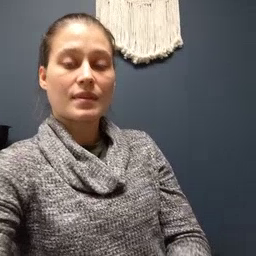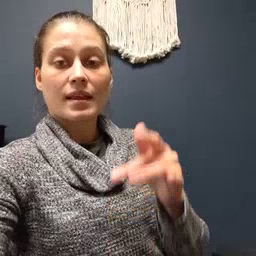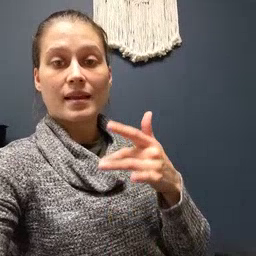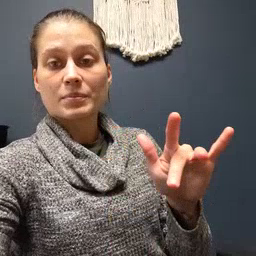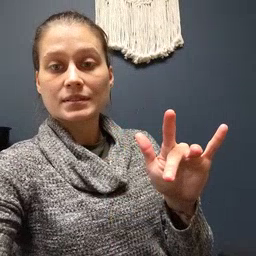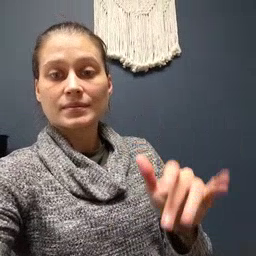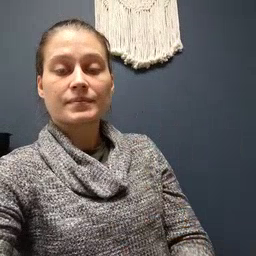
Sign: empty